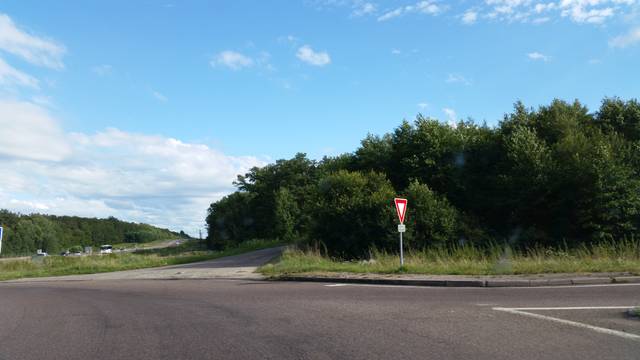
Region: France
Coordinates: 47.789, 6.395